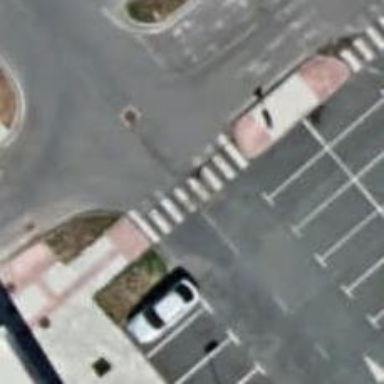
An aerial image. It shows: Zebra crossing on the road.